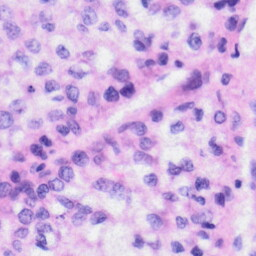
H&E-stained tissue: Liver